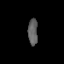
Tissue: prostate
Cell type: T cells
Senescence score: 0.8085
Nuclear area (px): 247
Mean DAPI intensity: 97.215